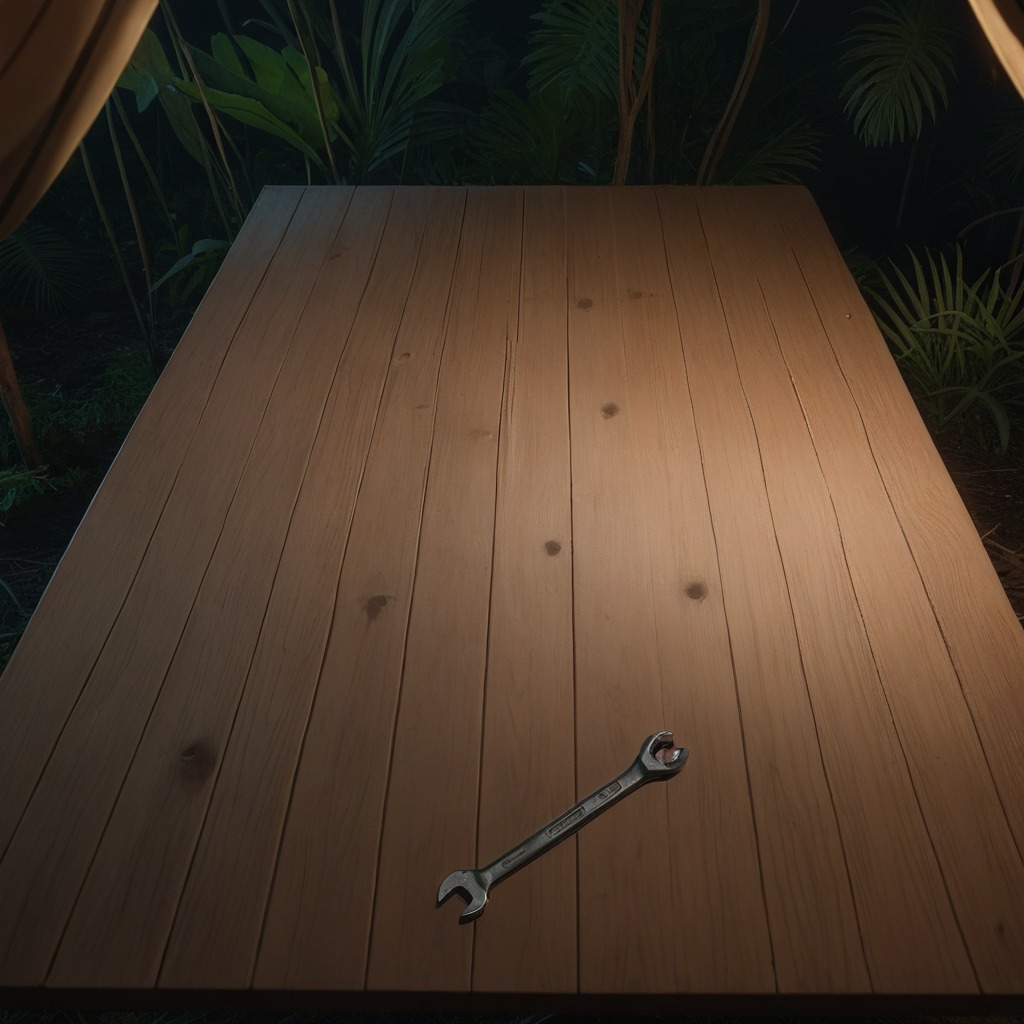
An wrench is lying on a wooden table inside a jungle field workshop tent at night.